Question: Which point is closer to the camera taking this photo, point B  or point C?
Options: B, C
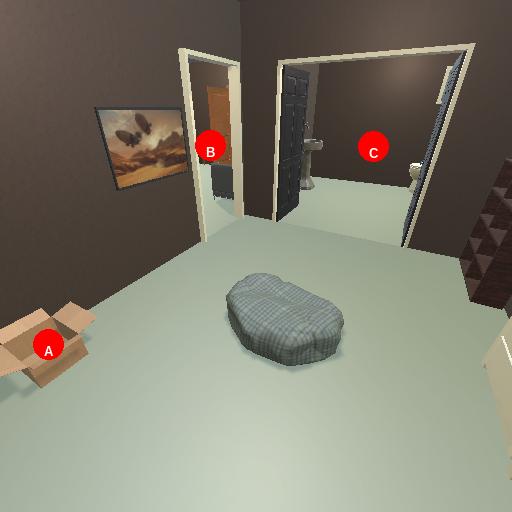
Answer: B